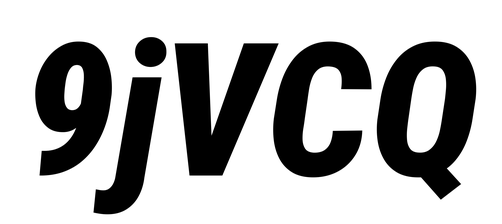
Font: Roboto-Italic_Condensed_Black_Italic